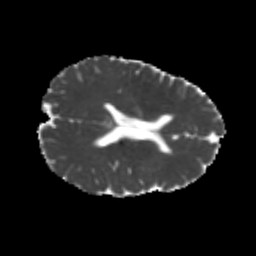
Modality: MD
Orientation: axial
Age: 24
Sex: male
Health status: healthy
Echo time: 0.074 s